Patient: sex M, age 42
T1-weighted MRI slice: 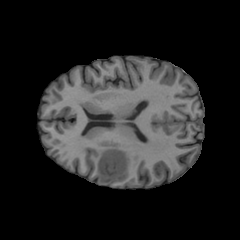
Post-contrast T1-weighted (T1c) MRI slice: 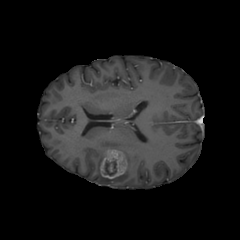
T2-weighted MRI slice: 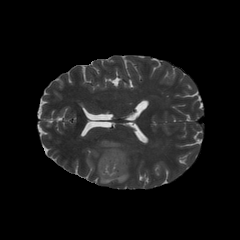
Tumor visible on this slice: yes
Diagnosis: Glioblastoma, IDH-wildtype
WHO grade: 4